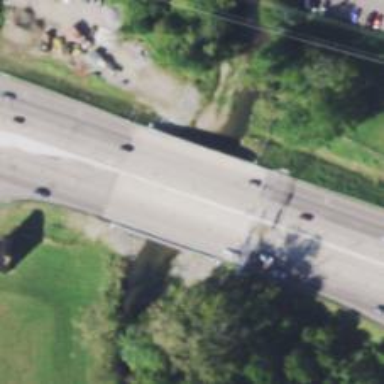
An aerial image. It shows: Bridge over trunk highway expressway.